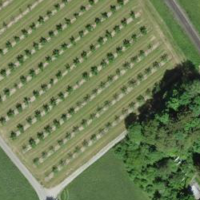
EUNIS habitat code: 52
Species observed at this site:
Juglans regia
Melilotus albus